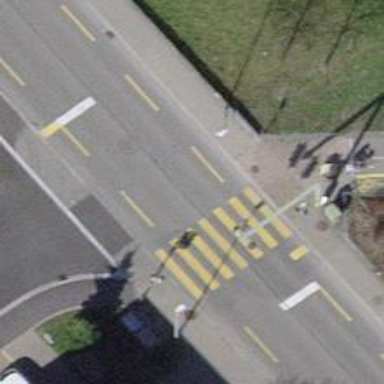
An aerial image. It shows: Road crossing with traffic signals.